Question: This is a snake game. How many steps do you need to take from the current state to eat two foods one after another (regardless of the order of the two foods)?
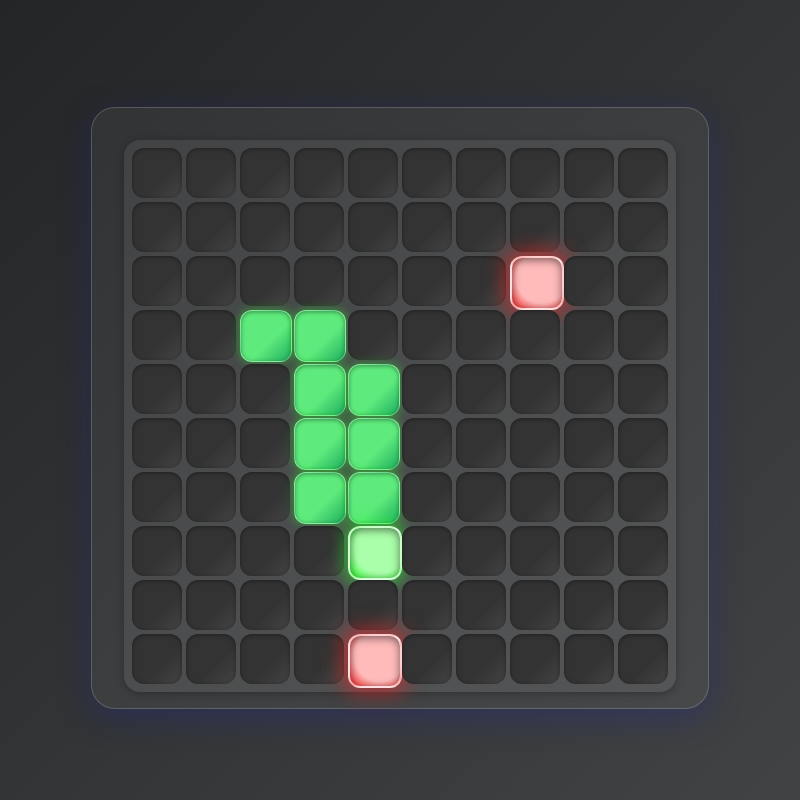
Answer: 12